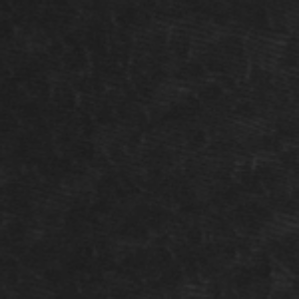
Label: frost